Field crop: maize
Growth stage: 2
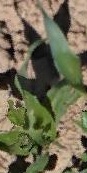
Species: maize